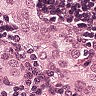
Metastatic tissue present: yes